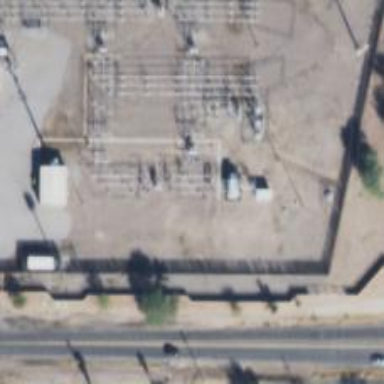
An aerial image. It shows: Switch for power supply.